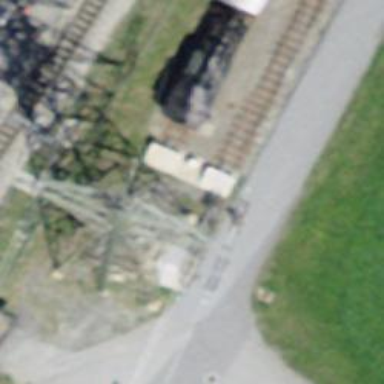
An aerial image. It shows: Railway buffer stop.